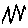
Label: zigzag